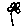
Label: flower